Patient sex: F
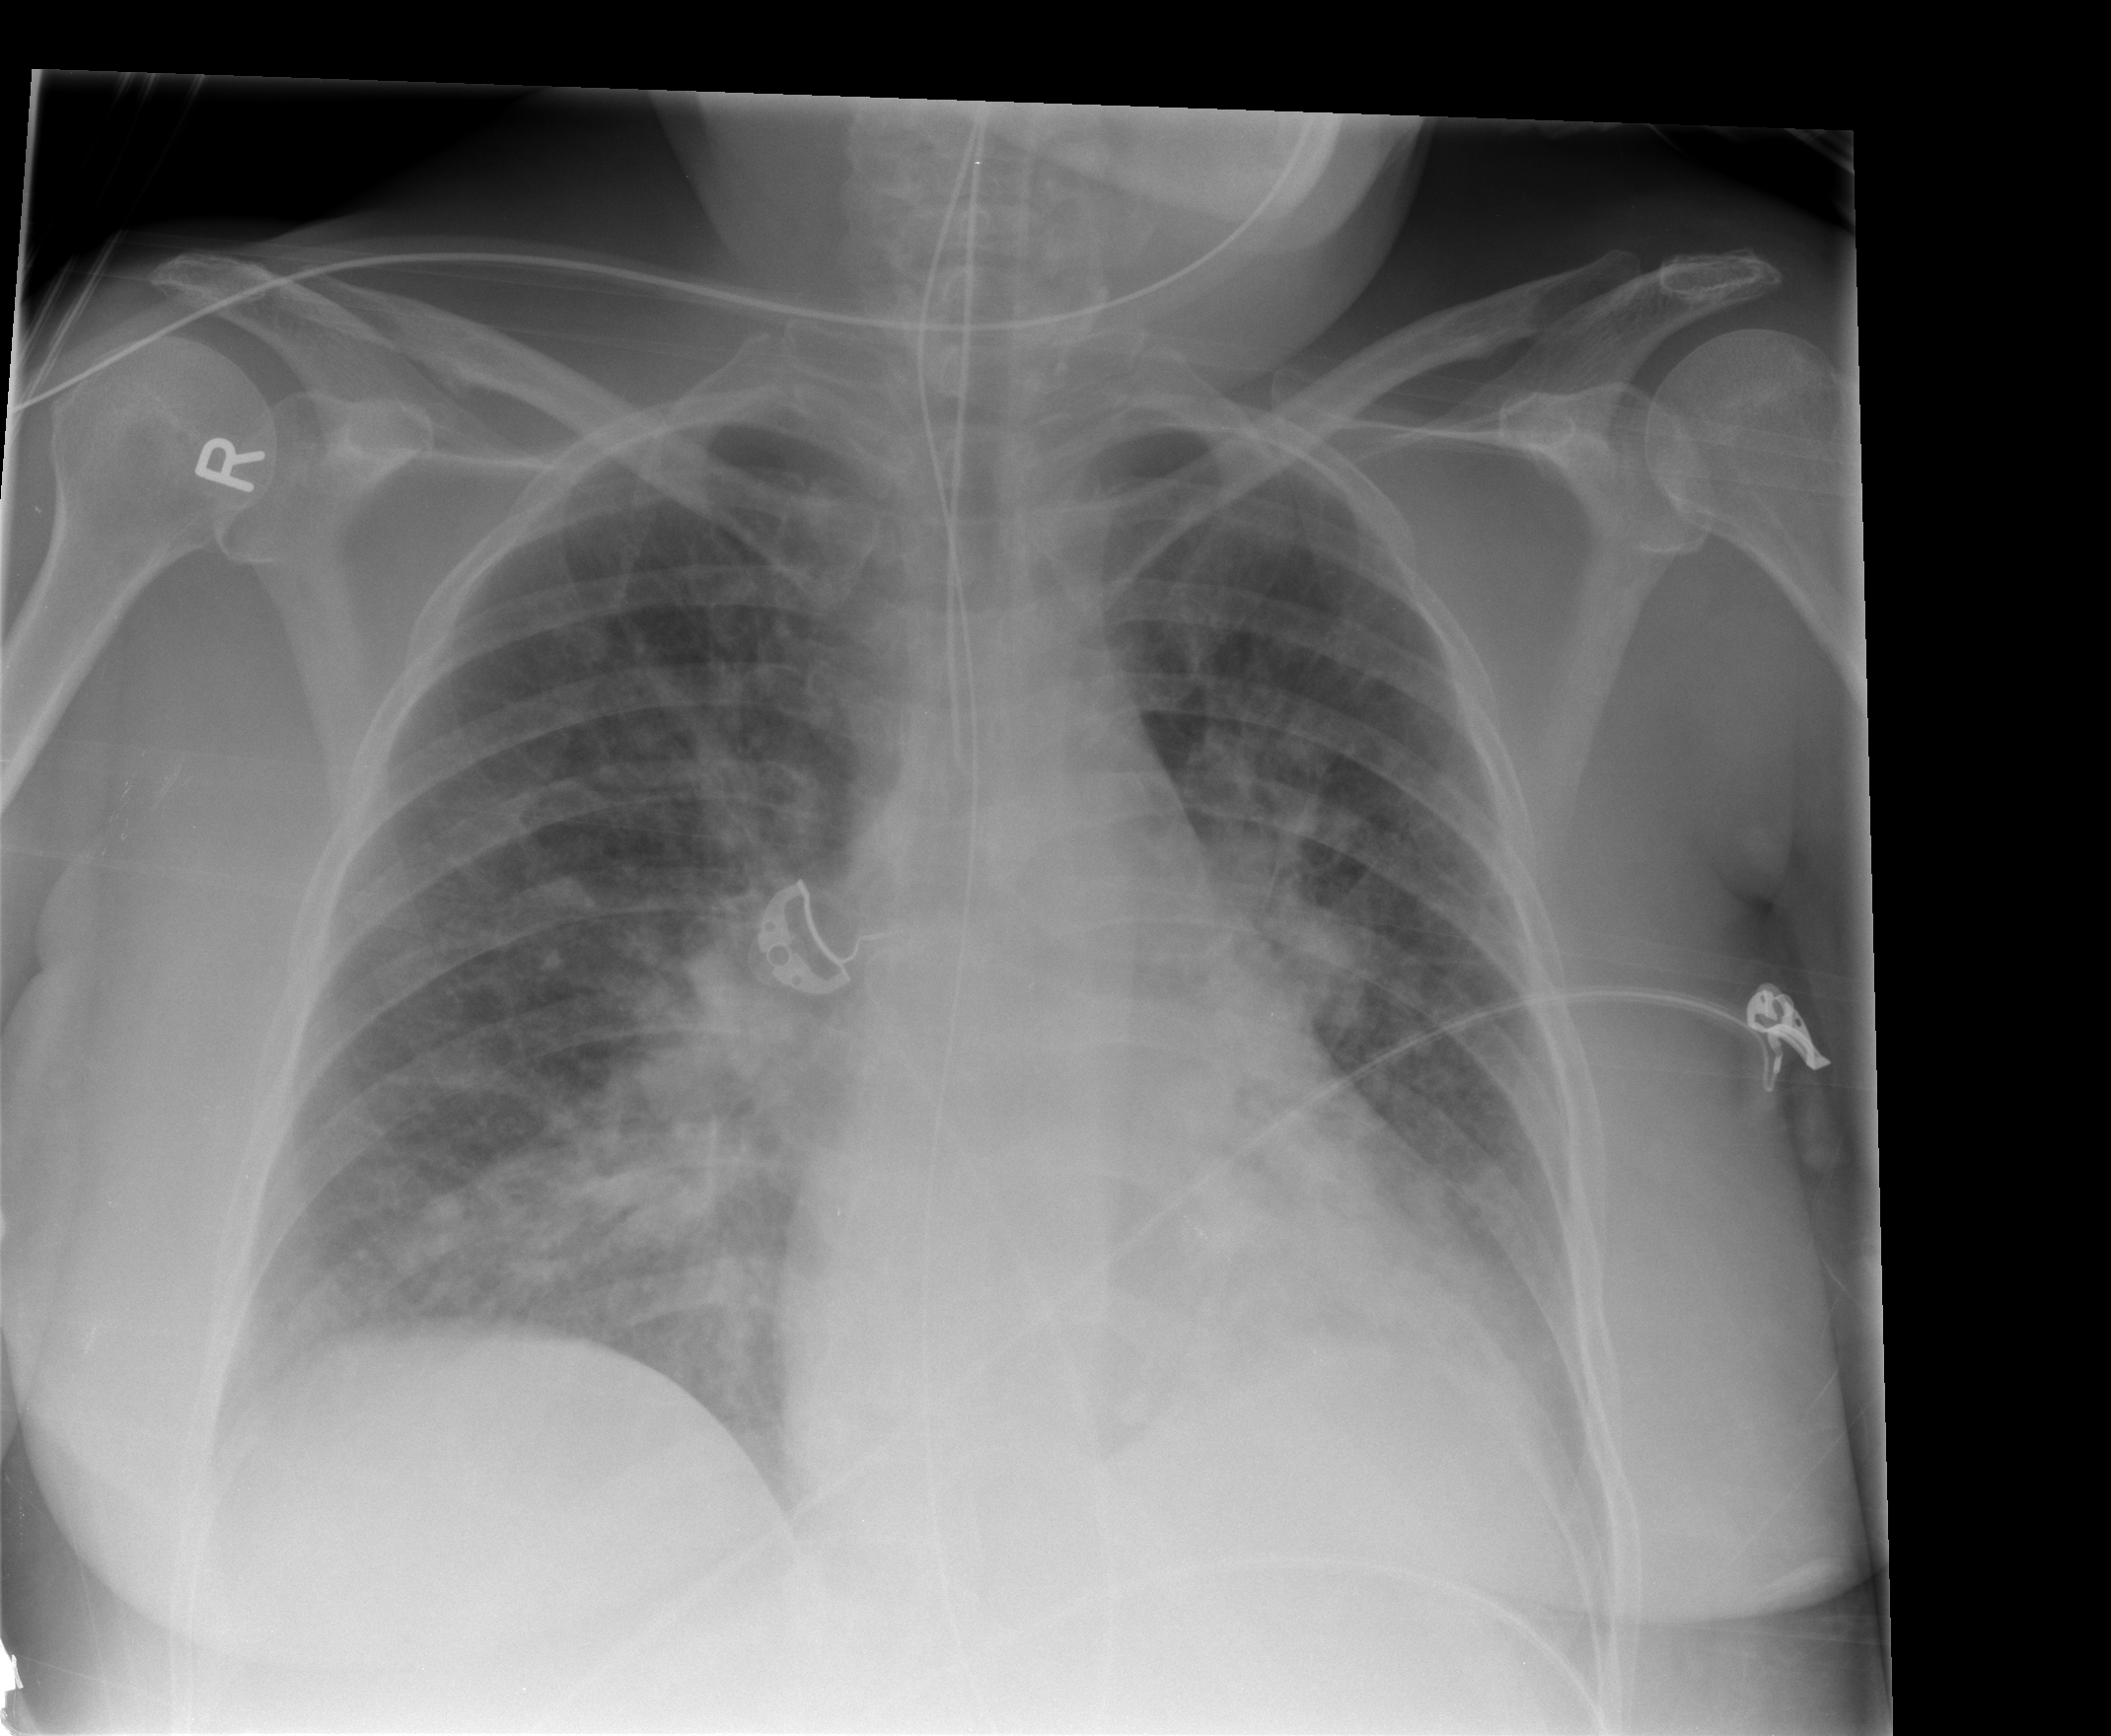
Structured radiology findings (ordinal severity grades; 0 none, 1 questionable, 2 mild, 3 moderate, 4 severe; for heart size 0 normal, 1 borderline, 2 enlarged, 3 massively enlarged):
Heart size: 2
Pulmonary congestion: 2
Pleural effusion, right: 1
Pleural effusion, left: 2
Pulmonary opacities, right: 0
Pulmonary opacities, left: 0
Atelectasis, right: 0
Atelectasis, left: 0